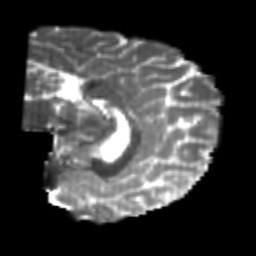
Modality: T2w
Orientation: sagittal
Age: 25
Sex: male
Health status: healthy
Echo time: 0.074 s